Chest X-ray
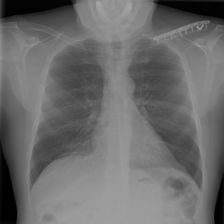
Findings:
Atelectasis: positive
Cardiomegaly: negative
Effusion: negative
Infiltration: negative
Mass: negative
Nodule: negative
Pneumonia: negative
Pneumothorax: negative
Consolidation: negative
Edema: negative
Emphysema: negative
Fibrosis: negative
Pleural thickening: negative
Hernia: negative